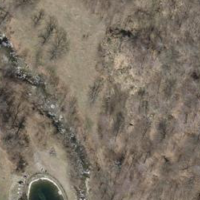
EUNIS habitat code: 41
Species observed at this site:
Certhia brachydactyla
Fraxinus excelsior
Cyanistes caeruleus
Accipiter gentilis
Chloris chloris
Troglodytes troglodytes
Dendrocopos major
Urtica dioica
Turdus viscivorus
Fringilla coelebs
Aegithalos caudatus
Sylvia atricapilla
Turdus merula
Columba palumbus
Poecile palustris
Phylloscopus collybita
Parus major
Hirundo rustica
Dryocopus martius
Phoenicurus ochruros
Garrulus glandarius
Picus viridis
Corvus corax